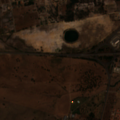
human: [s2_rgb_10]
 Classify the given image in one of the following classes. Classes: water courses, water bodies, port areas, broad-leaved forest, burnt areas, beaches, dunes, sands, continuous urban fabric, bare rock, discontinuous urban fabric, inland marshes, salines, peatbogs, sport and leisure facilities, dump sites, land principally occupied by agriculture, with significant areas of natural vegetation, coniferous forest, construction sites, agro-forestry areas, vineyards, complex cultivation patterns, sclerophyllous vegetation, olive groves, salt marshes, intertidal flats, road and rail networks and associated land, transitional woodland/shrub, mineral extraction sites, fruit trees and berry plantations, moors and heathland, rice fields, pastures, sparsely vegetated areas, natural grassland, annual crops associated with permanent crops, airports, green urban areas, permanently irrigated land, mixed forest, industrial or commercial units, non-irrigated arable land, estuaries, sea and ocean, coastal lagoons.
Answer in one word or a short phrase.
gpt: discontinuous urban fabric, non-irrigated arable land, pastures, complex cultivation patterns, broad-leaved forest, mixed forest, transitional woodland/shrub